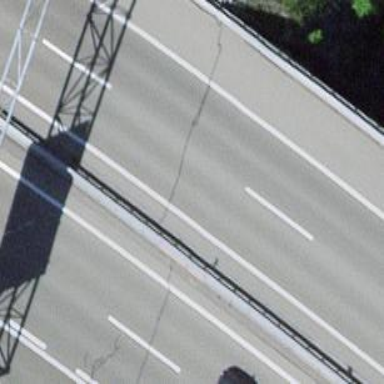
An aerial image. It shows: Asphalt bridge on motorway.